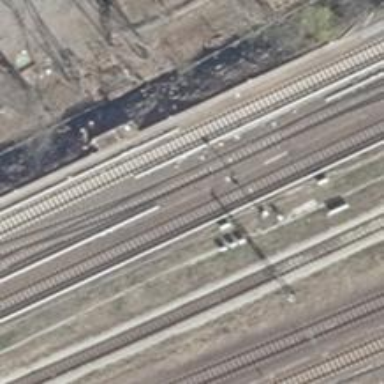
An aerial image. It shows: Railway signal.